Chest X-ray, PA view. Patient: 77 years old, sex M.
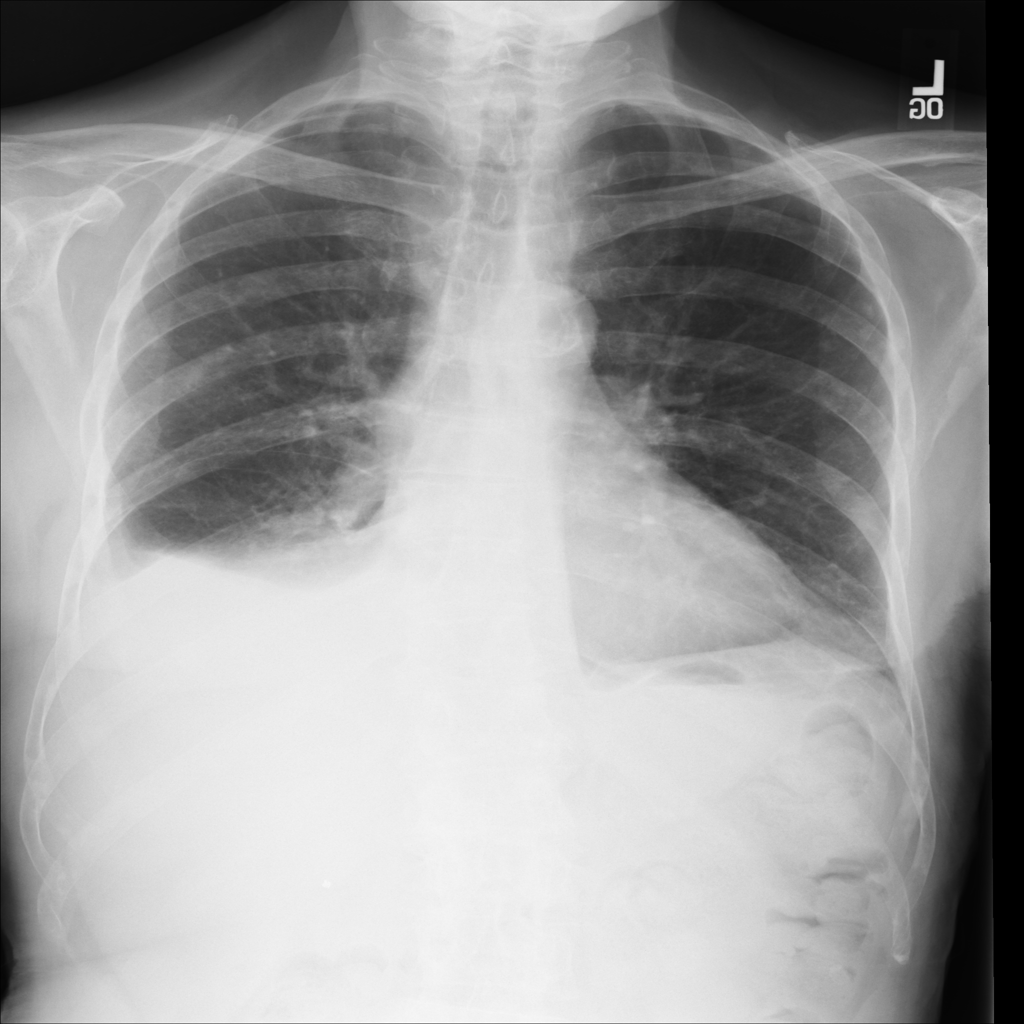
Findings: Atelectasis, Effusion